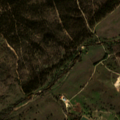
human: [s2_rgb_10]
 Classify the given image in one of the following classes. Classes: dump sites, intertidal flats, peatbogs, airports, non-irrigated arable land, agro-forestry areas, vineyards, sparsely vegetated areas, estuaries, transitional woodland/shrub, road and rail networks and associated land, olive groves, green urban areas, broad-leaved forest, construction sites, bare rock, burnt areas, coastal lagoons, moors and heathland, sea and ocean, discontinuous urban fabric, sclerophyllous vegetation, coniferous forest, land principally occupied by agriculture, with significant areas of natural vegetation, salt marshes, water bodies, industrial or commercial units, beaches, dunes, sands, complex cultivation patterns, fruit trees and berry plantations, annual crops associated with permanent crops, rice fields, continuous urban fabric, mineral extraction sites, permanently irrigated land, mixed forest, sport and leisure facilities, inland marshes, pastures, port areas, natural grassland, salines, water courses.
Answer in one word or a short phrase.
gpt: non-irrigated arable land, agro-forestry areas, broad-leaved forest, transitional woodland/shrub